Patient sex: M
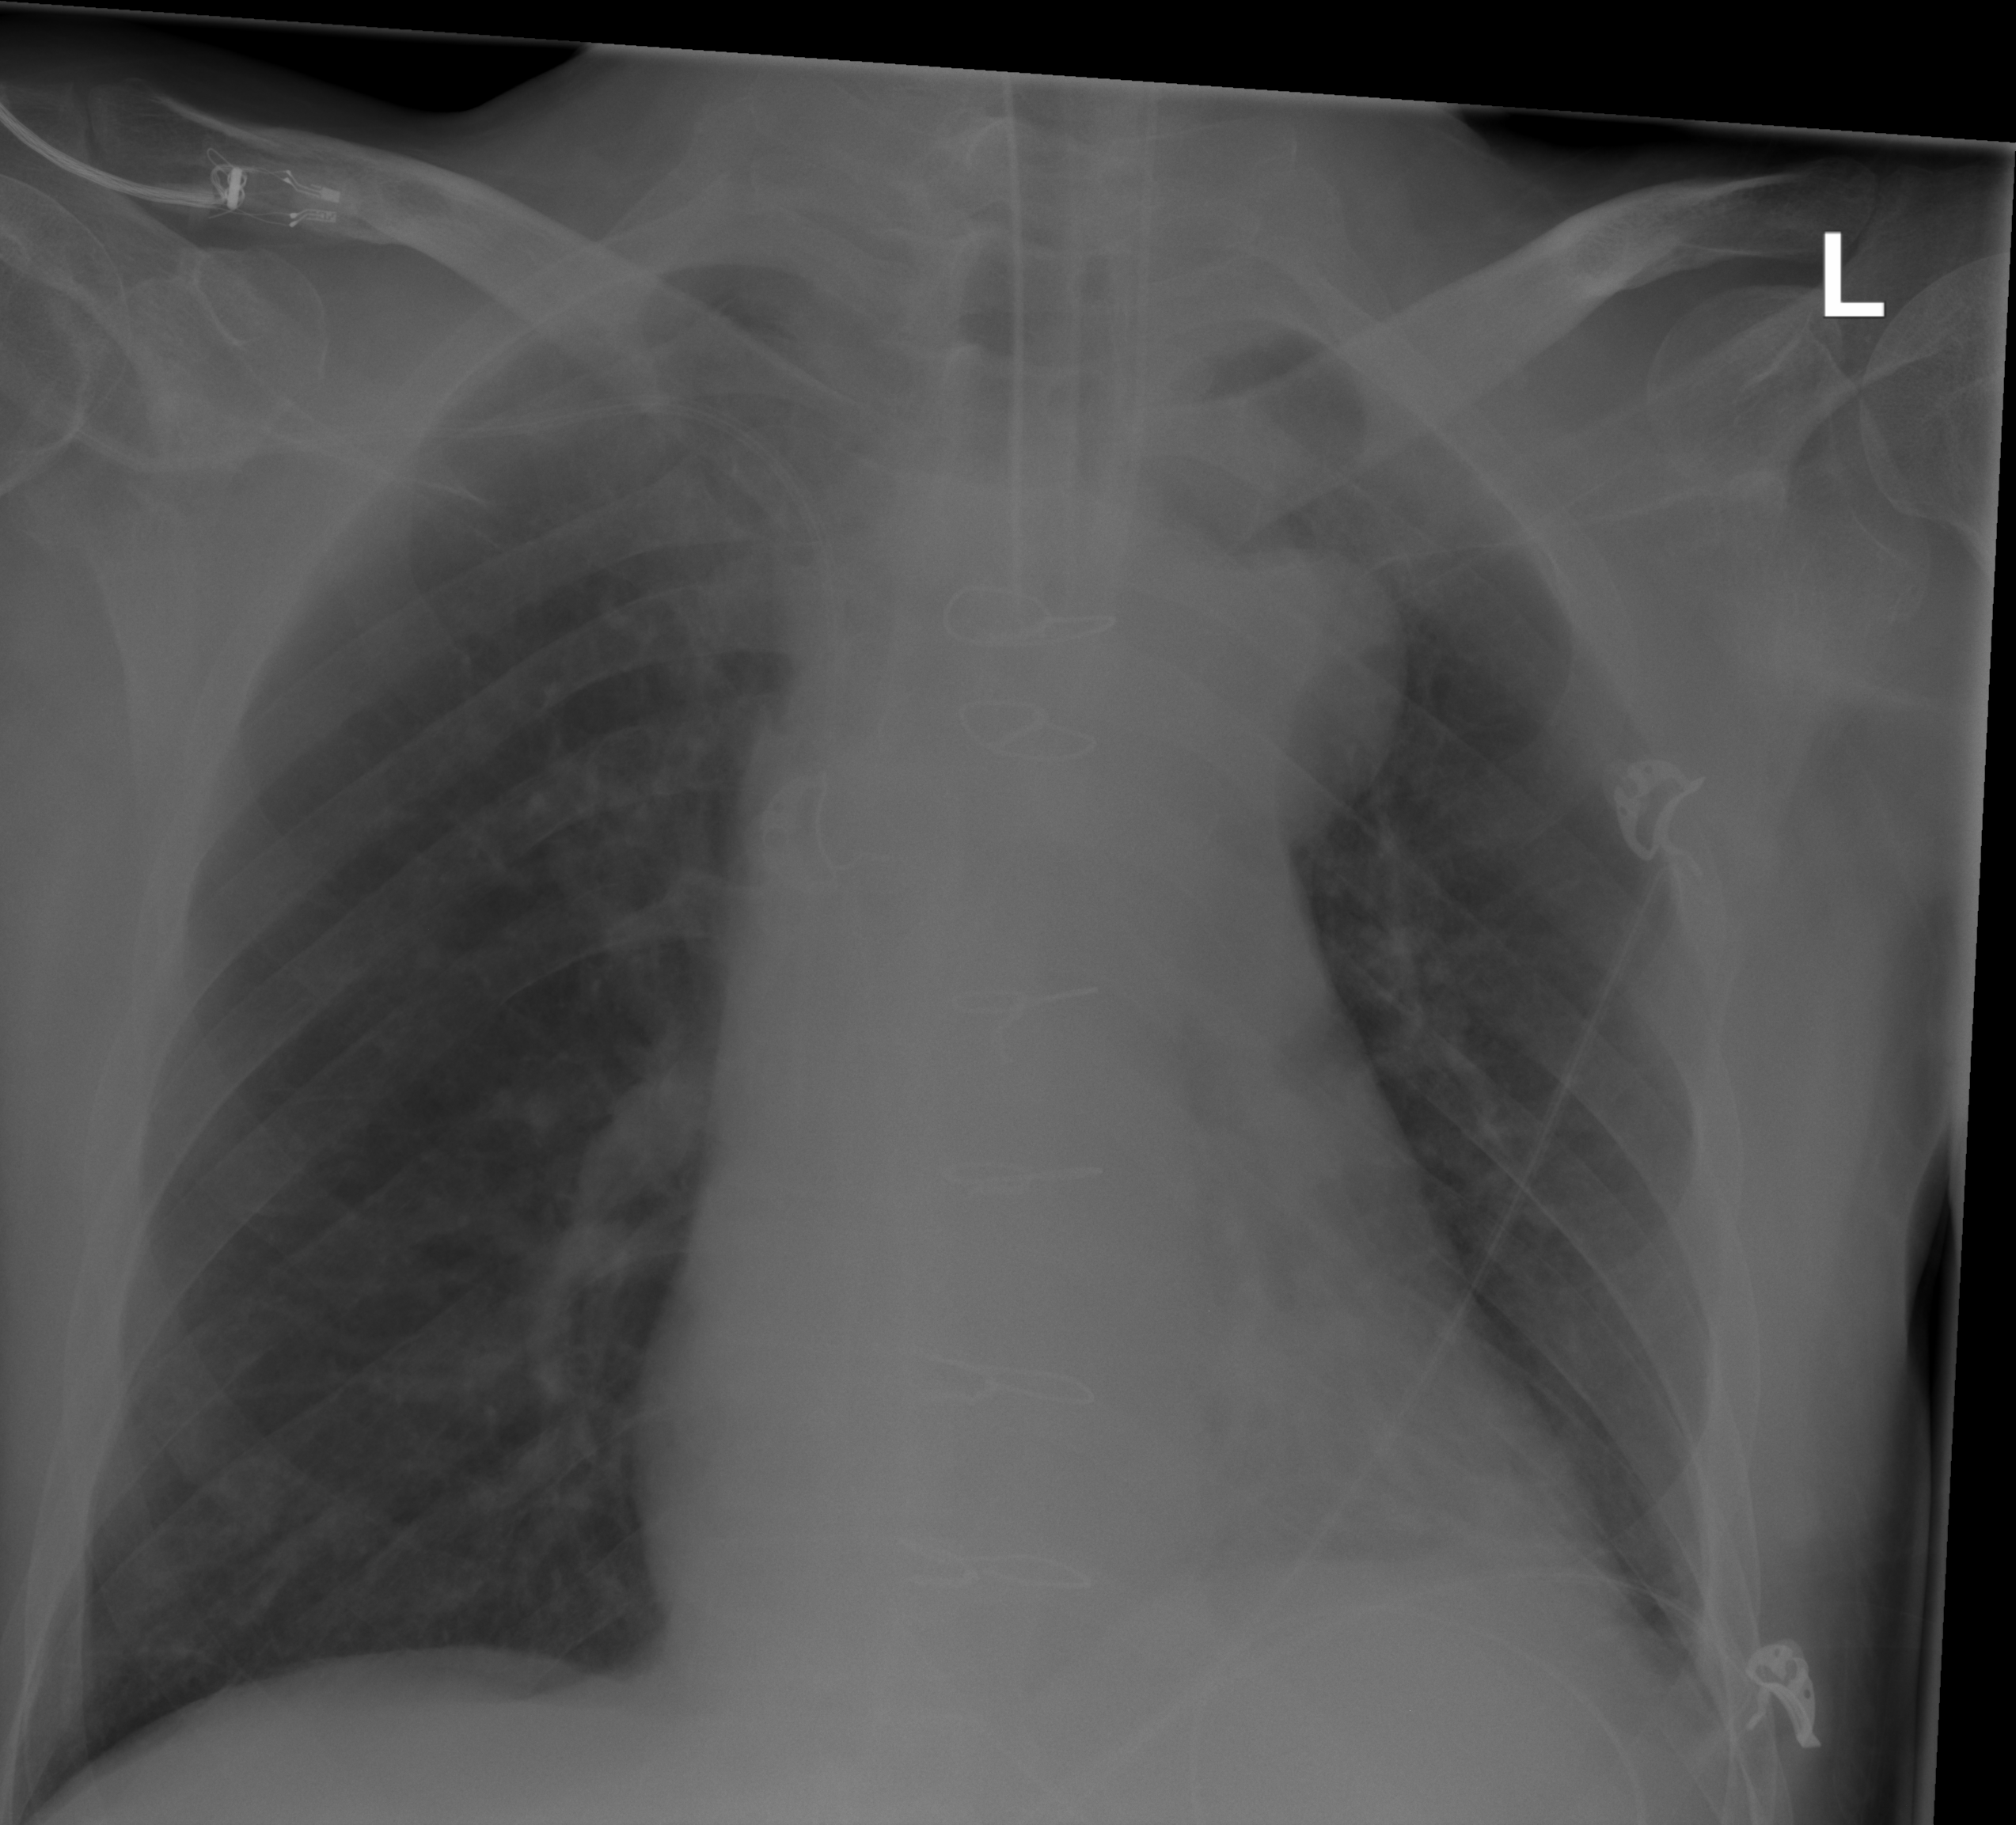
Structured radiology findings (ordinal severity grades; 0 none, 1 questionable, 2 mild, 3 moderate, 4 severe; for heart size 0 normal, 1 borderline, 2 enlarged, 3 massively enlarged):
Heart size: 2
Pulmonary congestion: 0
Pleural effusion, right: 0
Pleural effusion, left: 0
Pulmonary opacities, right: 0
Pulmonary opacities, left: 0
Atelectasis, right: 0
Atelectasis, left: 2